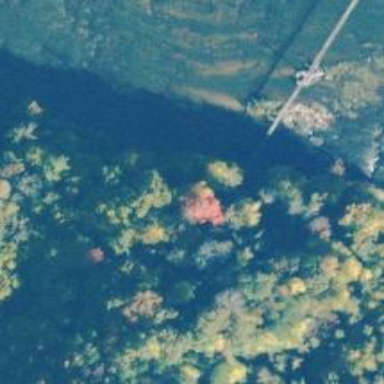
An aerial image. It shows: Path on suspension bridge with excellent trail visibility.